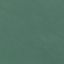
Label: SeaLake